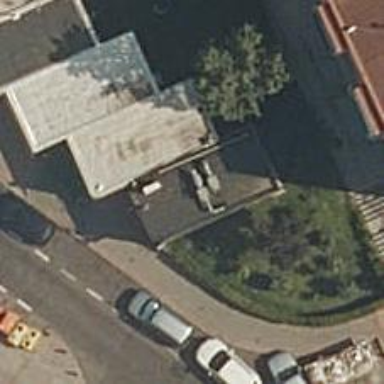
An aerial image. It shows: Café.